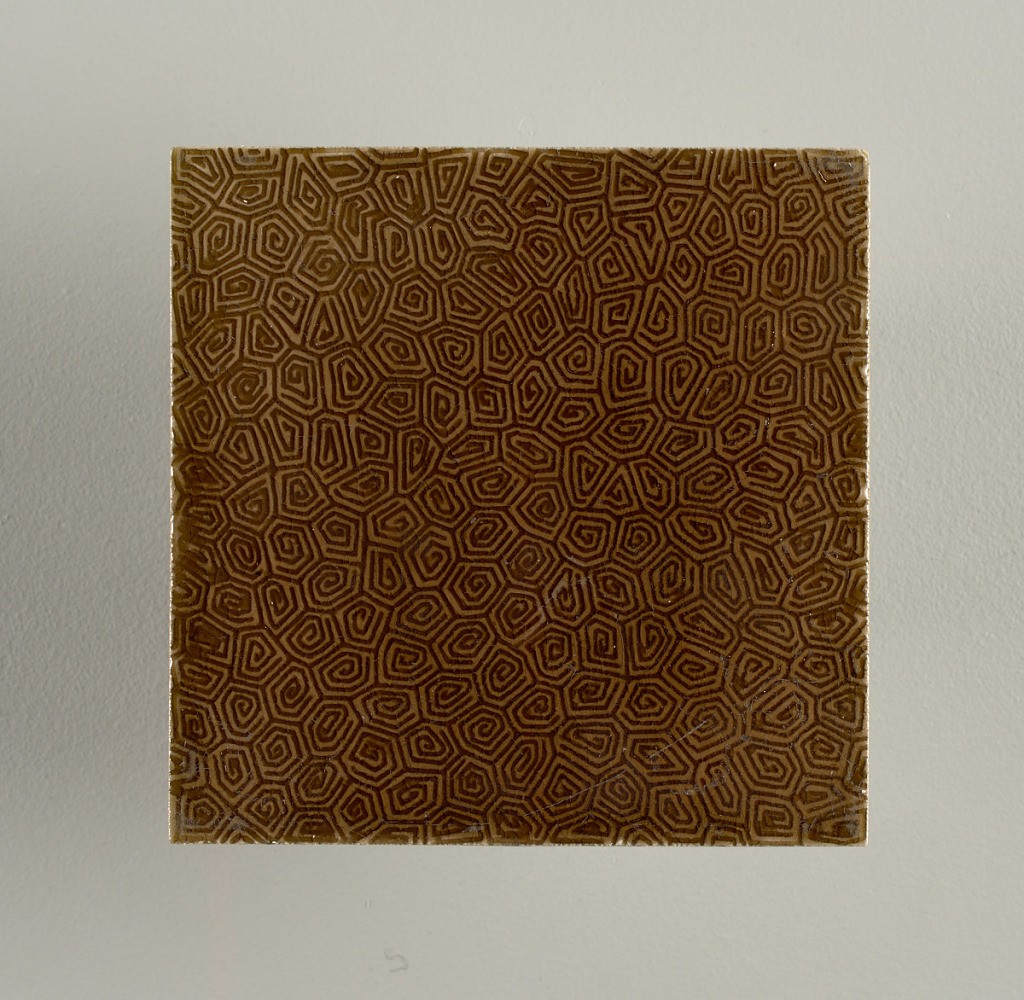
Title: Tile
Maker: J.G. & J.F. Low Art Tile Works, 1883 – 1902
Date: late 19th–early 20th century
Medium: Glazed stoneware
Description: Square molded tile of white clay, reverse impressed with inscription: "J.G. & J.F. Law/ Art Tile Works/ Chelsea, Mass. U.S.A.". Face of tile decorated with all-over pattern of angular coil figures, framed in irregular cell-like compartments. Brown glaze.